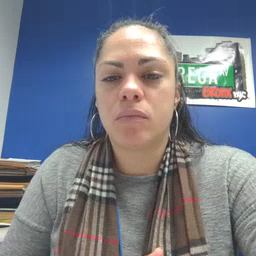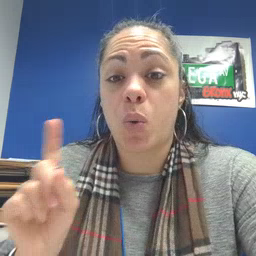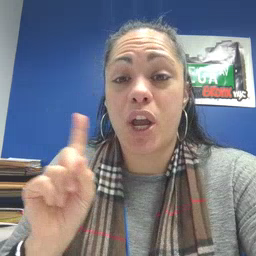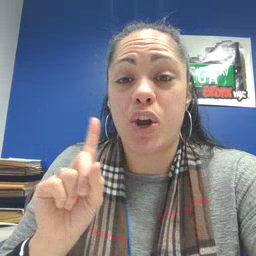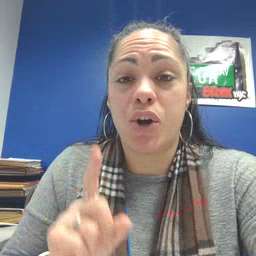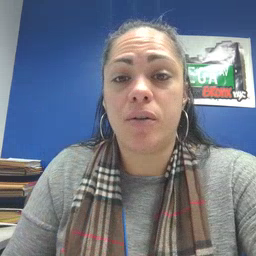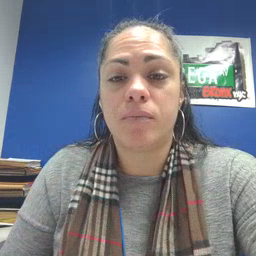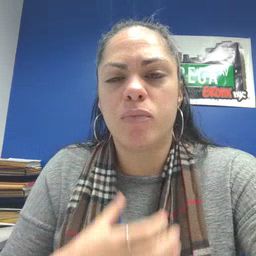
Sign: where